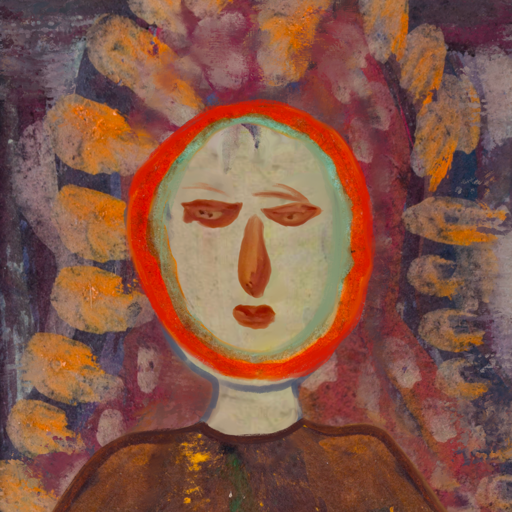
Background: Doll, Head And Neck Front: Hill_Girl, Face Front: Pious_Lady, Bust: Comrade, Hair Front: Sisters, Head Accessory: Blank, Second Necklace: Blank, Necklace: Blank, Baby: Blank